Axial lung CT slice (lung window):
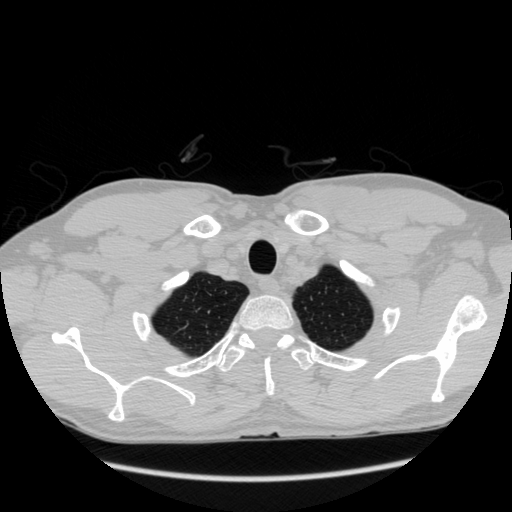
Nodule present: no